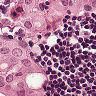
Metastatic tissue present: yes